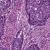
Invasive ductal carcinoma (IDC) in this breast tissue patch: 1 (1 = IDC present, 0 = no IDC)